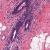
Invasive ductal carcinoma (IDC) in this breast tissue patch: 0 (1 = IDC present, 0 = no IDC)